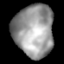
Tissue: lung
Cell type: Epithelial cells
Senescence score: 0.1867
Nuclear area (px): 2039
Mean DAPI intensity: 152.643